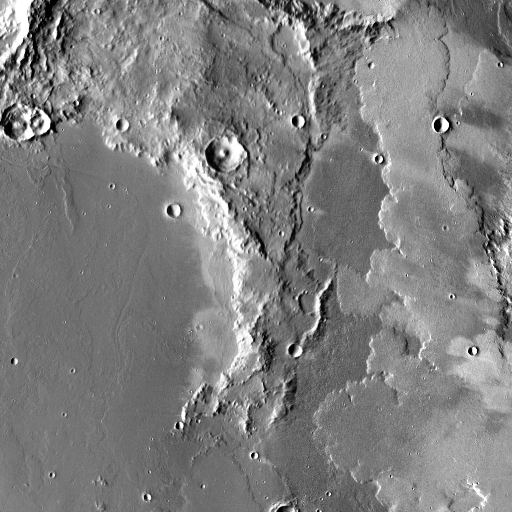
Crater classes present: Background, Other, Layered, Buried